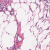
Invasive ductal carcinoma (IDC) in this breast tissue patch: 1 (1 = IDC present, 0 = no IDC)